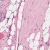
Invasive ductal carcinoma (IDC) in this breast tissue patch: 0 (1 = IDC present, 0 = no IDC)